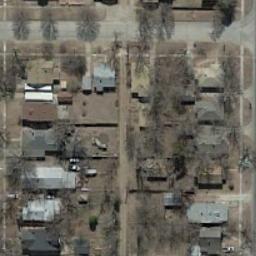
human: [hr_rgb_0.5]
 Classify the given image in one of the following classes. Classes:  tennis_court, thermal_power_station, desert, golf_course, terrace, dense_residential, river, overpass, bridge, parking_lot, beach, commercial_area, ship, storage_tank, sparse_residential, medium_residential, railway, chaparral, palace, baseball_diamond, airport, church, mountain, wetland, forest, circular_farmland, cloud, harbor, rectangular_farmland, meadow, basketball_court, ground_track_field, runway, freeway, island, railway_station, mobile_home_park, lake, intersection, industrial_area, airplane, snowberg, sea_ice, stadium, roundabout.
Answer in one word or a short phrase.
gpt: medium_residential